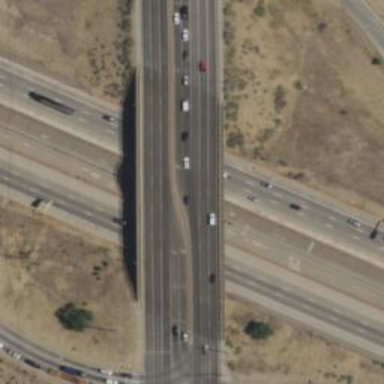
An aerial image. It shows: Bridge on motorway link.